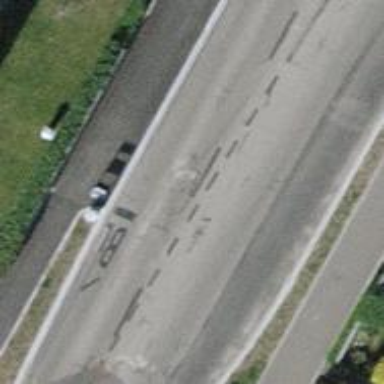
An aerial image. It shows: Asphalt secondary road with dedicated lane for cyclists on both sides.